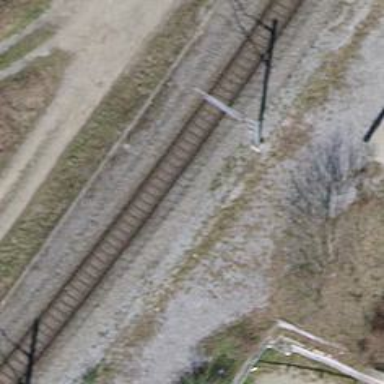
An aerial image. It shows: Abandoned railway spur with one track.